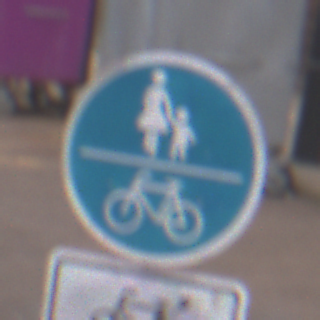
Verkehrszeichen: GemeinsamerGehUndRadweg
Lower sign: EinspurigeFahrzeugeFrei4
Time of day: MorningAfternoon
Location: Outdoor (Urban)
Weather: Overcast
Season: NotSpecified
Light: Natural